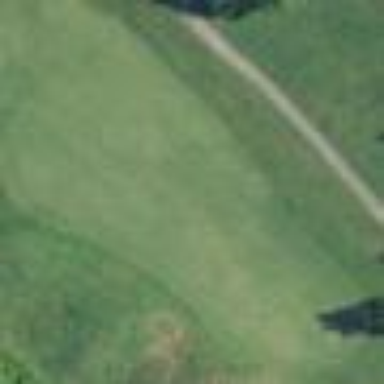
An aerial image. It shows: Golf fairway surrounded by grass.